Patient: sex F, age 77
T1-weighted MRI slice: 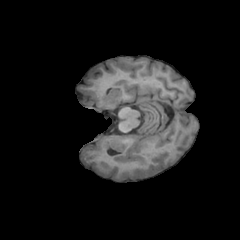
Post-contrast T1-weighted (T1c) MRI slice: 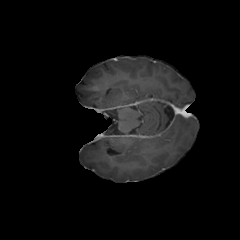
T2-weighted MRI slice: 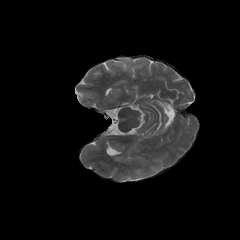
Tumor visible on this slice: no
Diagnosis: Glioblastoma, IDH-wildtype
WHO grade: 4